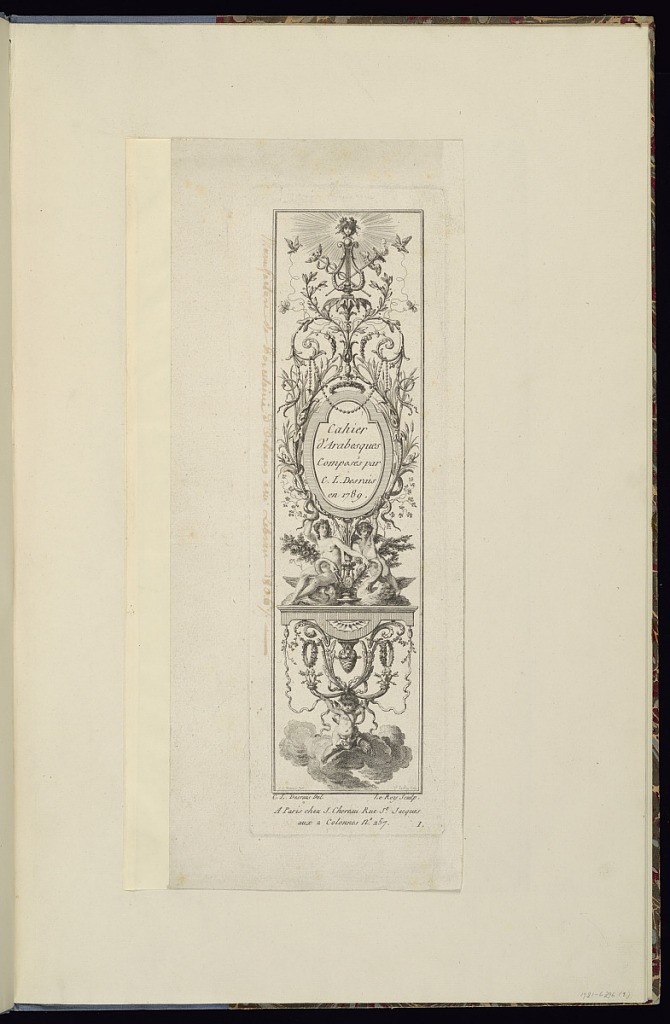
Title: Title Page
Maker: Claude-Louis Desrais, French, 1746–1816
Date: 1789
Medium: Etching and engraving on laid paper
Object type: Print
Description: Title page from a series of six plates of arabesque panel designs. The title is lettered in the center within an oval cartouche, supported by figures and swans, surrounded by neo-classical arabesque ornament featuring flowers, plants, birds, butterflies, leaves, fleurons, putti, hearts, a chestnut, topped with the head of Apollo surrounded by sun rays, above a lyre, and caduceus. The plate is numbered and signed, with an inscription in red ink along the left side of the plate.